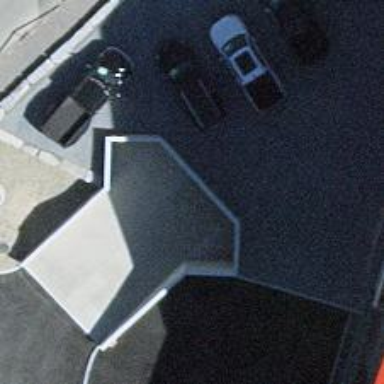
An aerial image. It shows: Parking entrance.